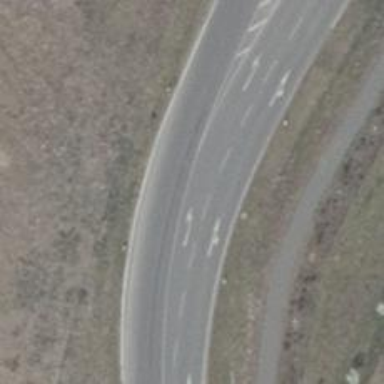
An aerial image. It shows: Asphalt road classified as tertiary.